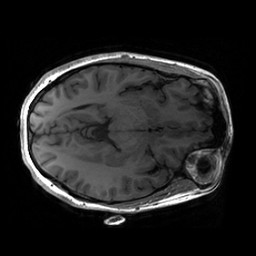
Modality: T1w
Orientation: axial
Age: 26
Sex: female